Field crop: maize
Growth stage: 1
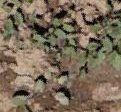
Species: convolvulus